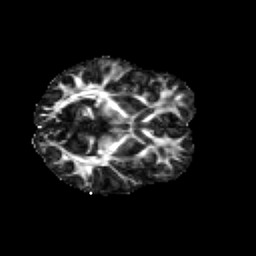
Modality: FA
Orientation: axial
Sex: female
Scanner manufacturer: siemens
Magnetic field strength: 3 T
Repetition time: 5 s
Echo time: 0.071 s